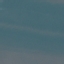
Label: SeaLake